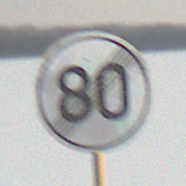
Verkehrszeichen: EndeGeschwindigkeit80
Umgebung: Outdoor, Nature
Tageszeit: MorningAfternoon
Wetter: Overcast
Licht: Natural
Jahreszeit: Winter
Kontrast: LowContrast